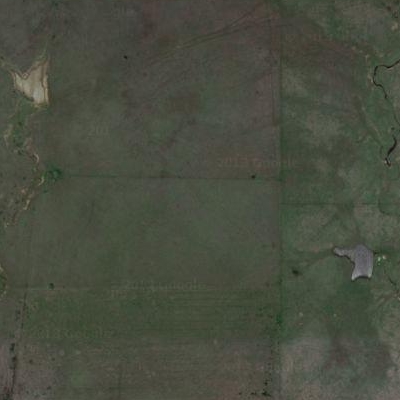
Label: aGrass